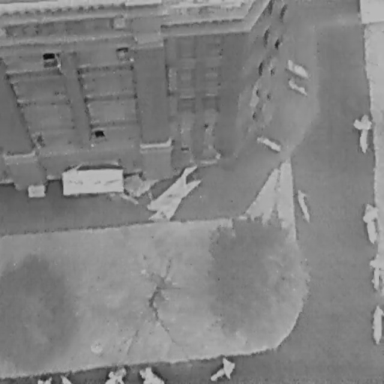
There are 13 Bicycles in the infrared image.